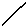
Label: line